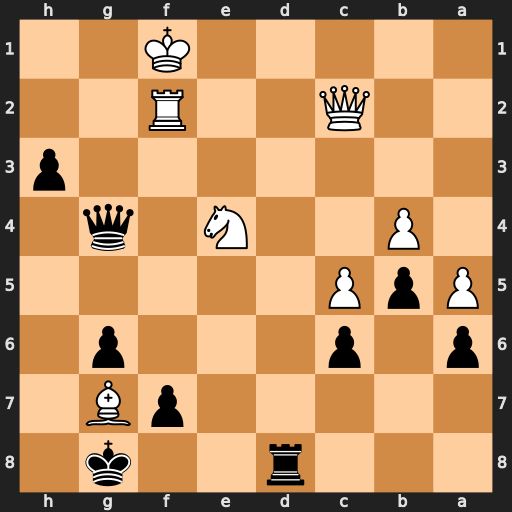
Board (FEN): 3r2k1/5pB1/p1p3p1/PpP5/1P2N1q1/7p/2Q2R2/5K2
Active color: b
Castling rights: -
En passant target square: -
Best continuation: Rd1+ Qxd1 Qxd1#